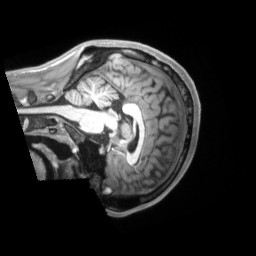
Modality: T1w
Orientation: sagittal
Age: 21
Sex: male
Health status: ill
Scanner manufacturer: siemens
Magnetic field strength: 3 T
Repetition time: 2.2 s
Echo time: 0.00157 s